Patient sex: M
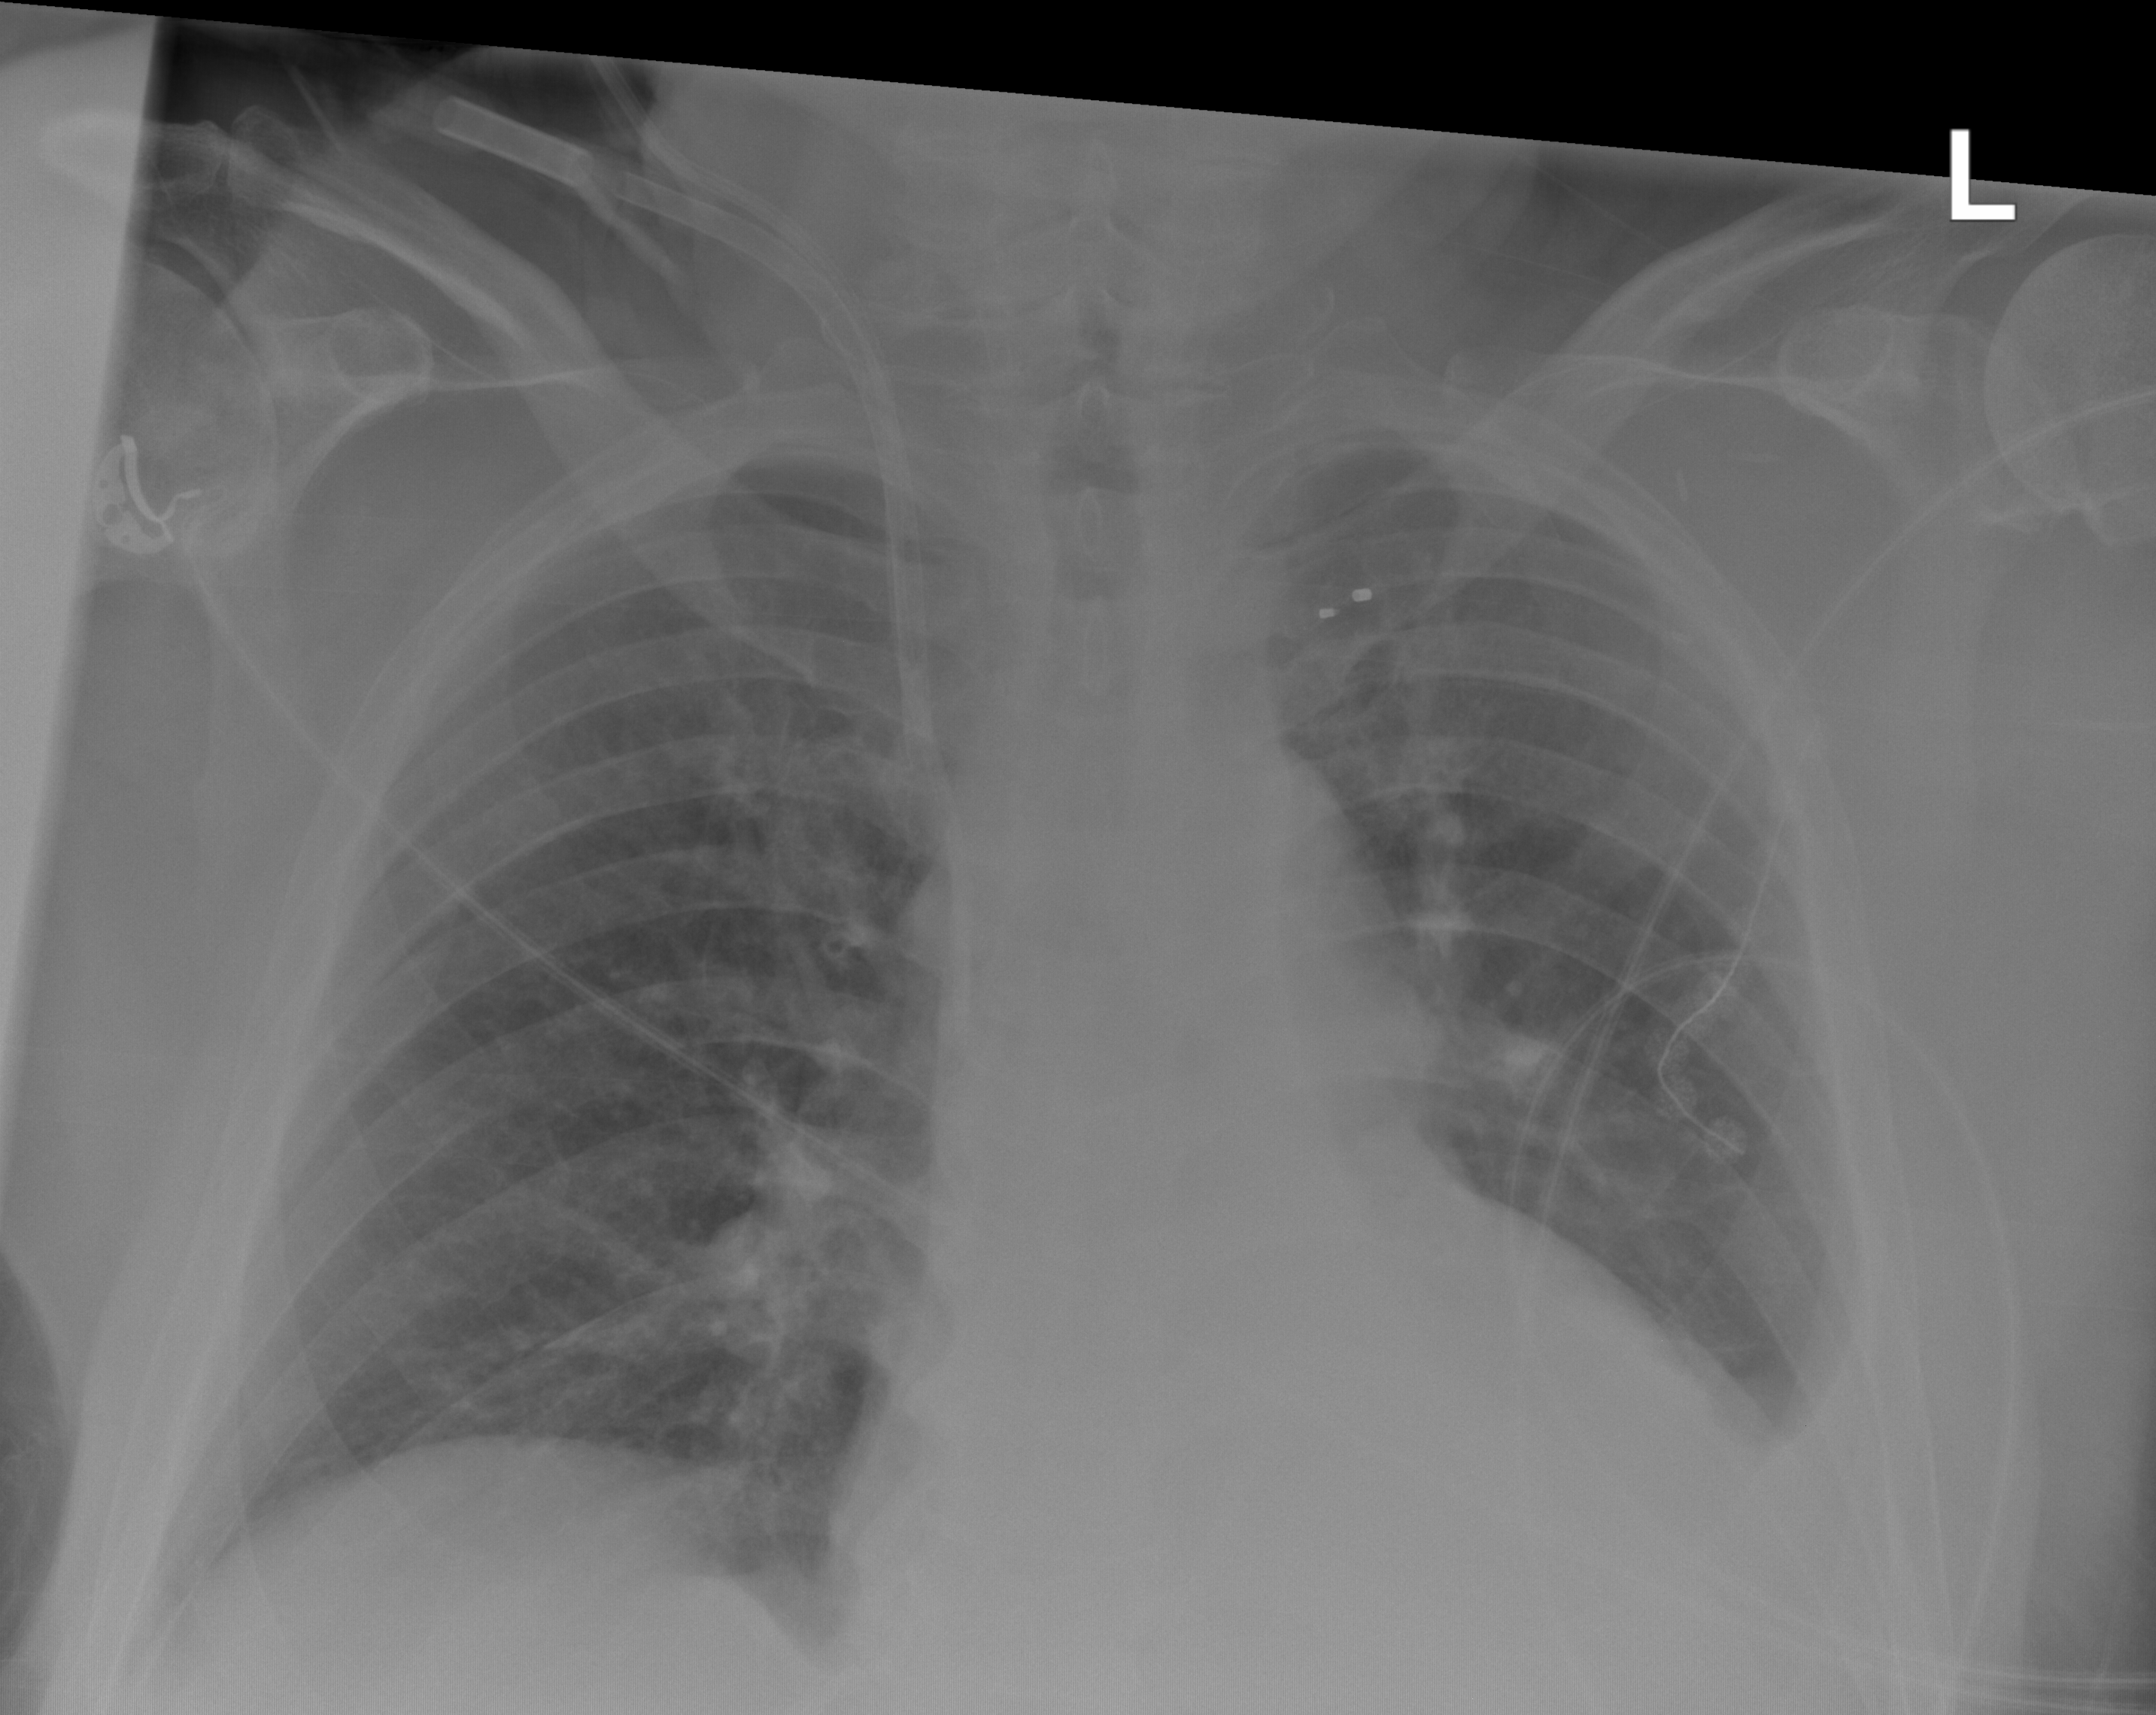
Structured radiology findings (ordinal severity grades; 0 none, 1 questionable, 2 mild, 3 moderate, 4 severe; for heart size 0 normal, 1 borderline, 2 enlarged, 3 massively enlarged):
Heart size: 0
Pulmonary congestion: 1
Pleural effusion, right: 0
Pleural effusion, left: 2
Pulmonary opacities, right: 0
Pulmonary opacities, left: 0
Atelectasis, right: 0
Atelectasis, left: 2